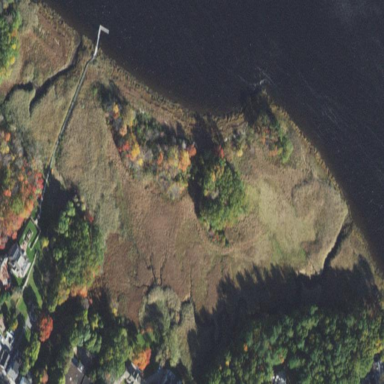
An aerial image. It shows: Saltmarsh wetland area.